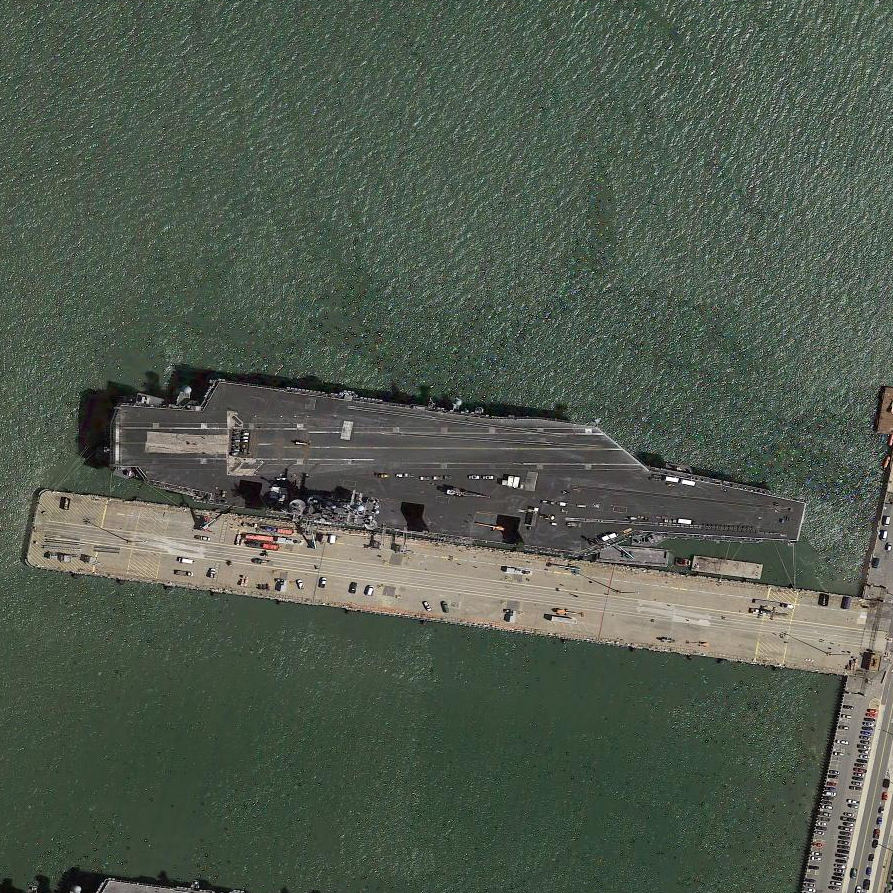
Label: Nimitz-class_aircraft_carrier